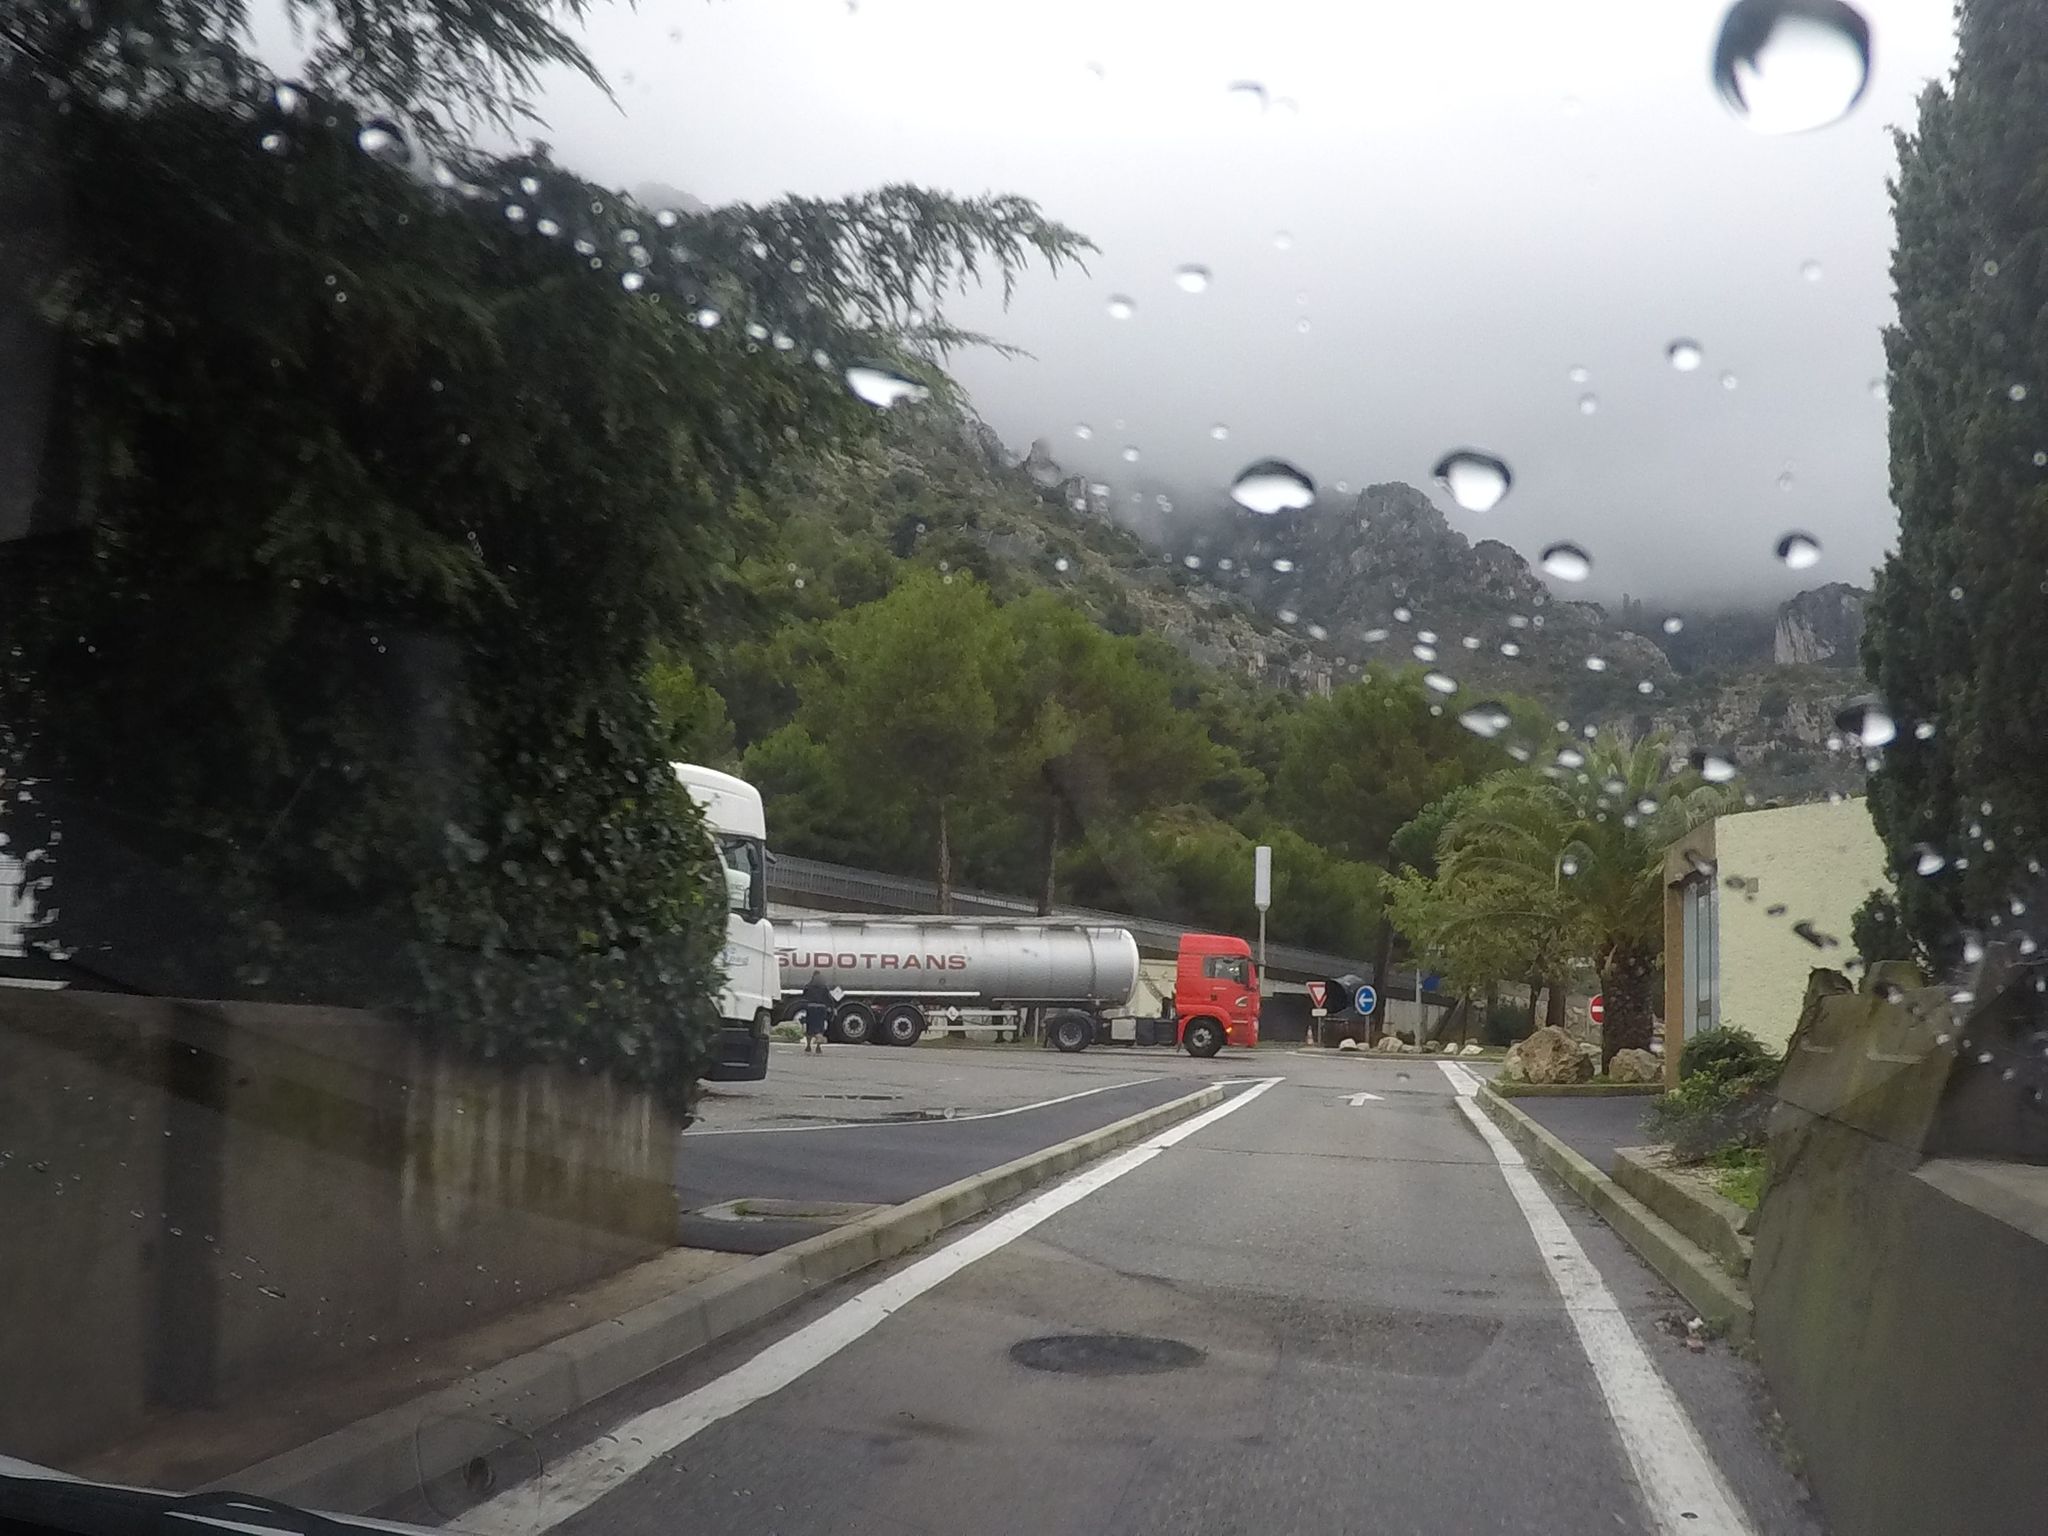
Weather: cloudy
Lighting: day
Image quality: good
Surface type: driving surface
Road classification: service
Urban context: suburban or peri-urban
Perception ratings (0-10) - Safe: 2.87, Lively: 4.39, Beautiful: 5.78, Boring: 8.8, Depressing: 3.88, Wealthy: 3.82